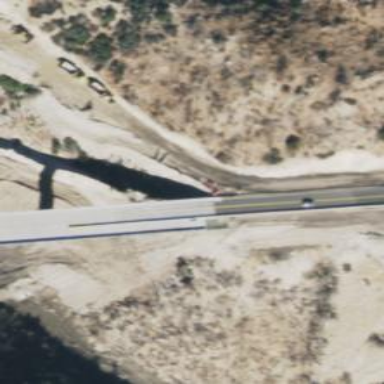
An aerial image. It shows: Bridge supported by abutments.